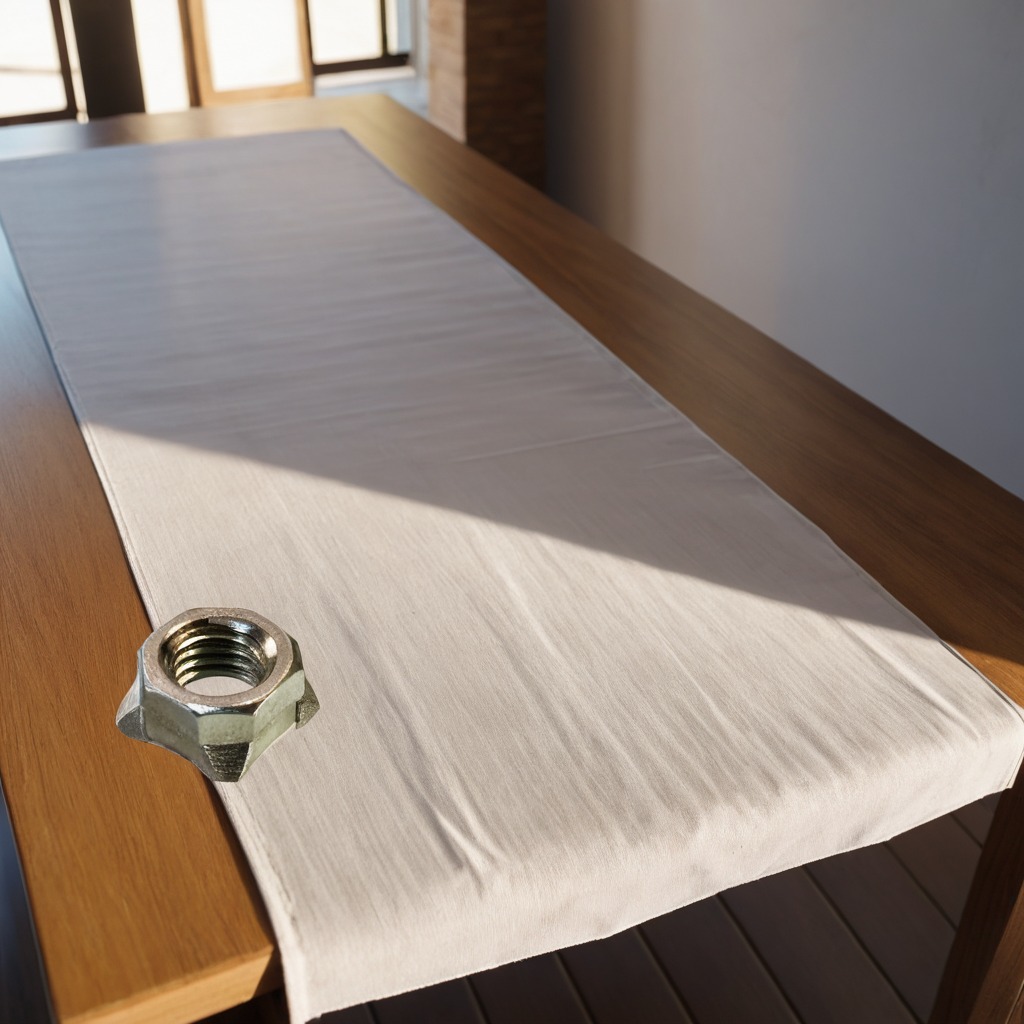
A metal nut is lying on the wooden table.